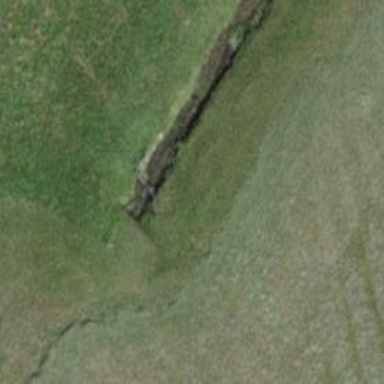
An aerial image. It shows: Ditch serving as waterway.